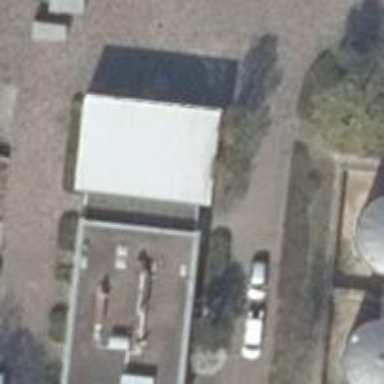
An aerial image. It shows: Garage building.